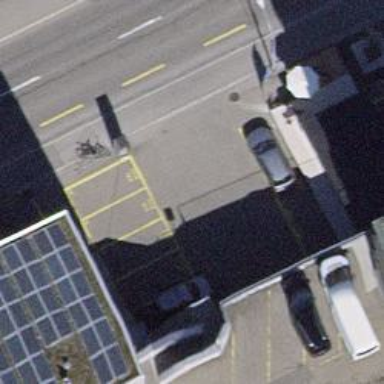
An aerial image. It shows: Alley classified as service road.